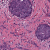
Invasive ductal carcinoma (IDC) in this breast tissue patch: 0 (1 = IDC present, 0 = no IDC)